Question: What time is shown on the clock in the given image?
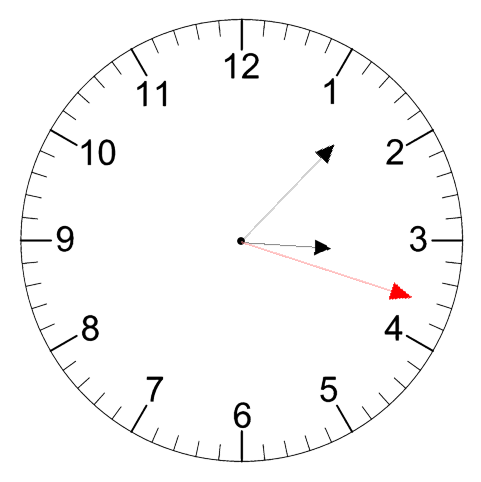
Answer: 03:07:18